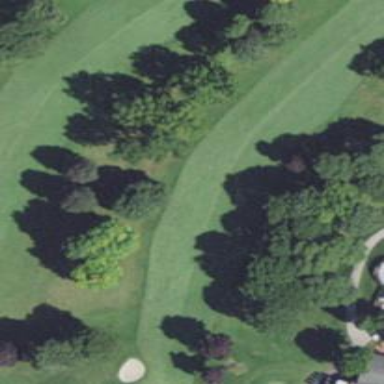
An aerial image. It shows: Golf hole.